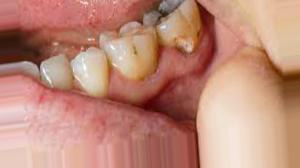
Condition: Caries